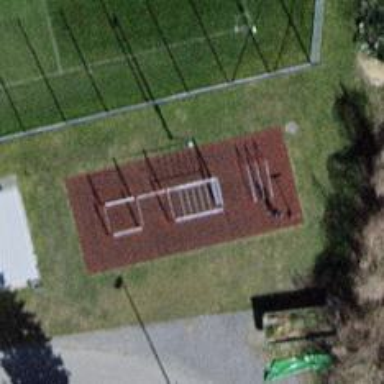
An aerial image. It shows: Fitness station in leisure land area.